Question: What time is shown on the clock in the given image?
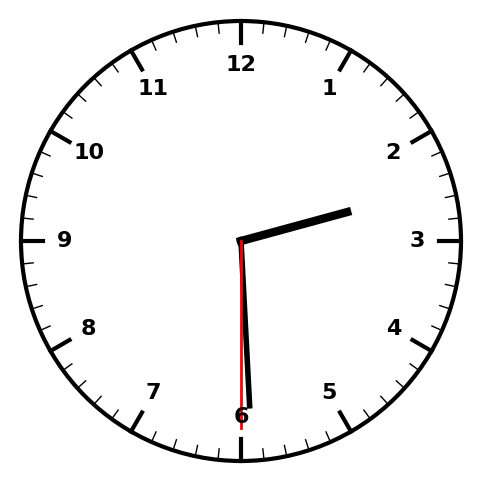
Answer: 02:29:30